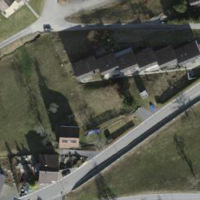
EUNIS habitat code: 55
Species observed at this site:
Silene dioica
Lamium galeobdolon